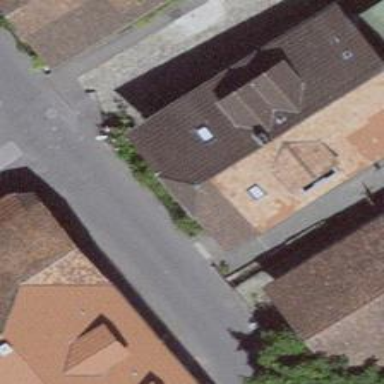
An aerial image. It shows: Residential building.